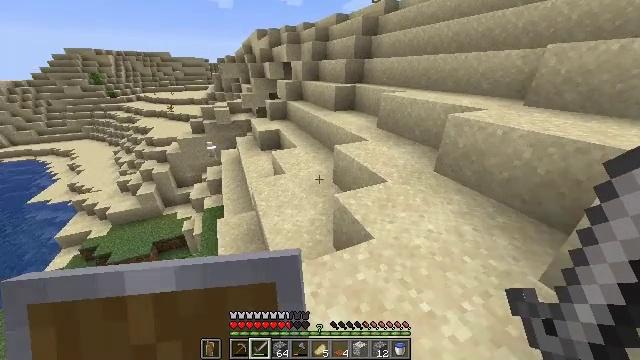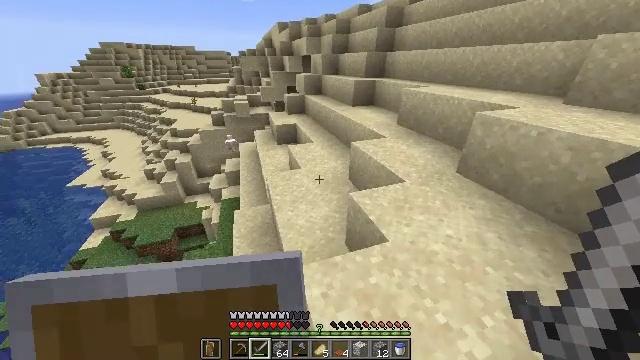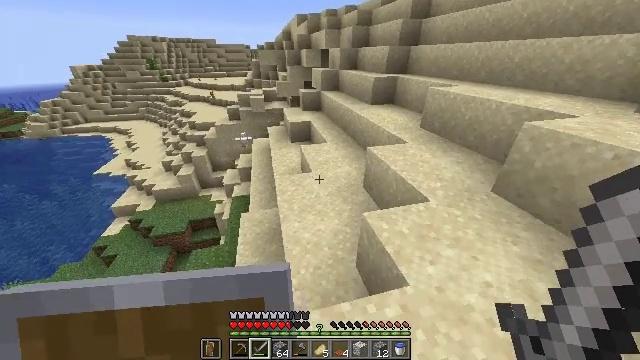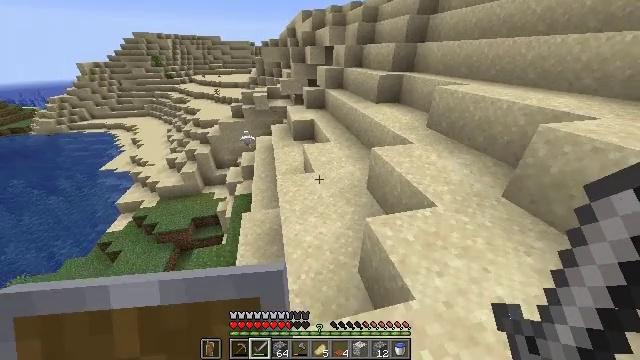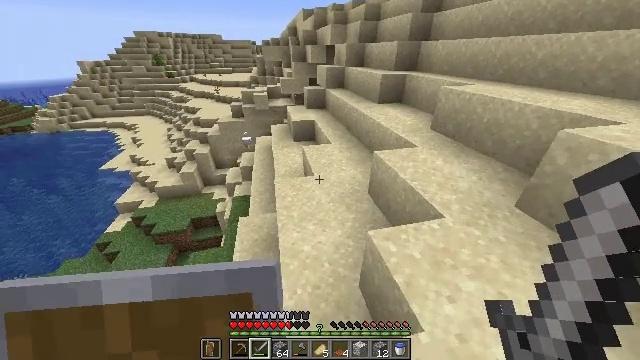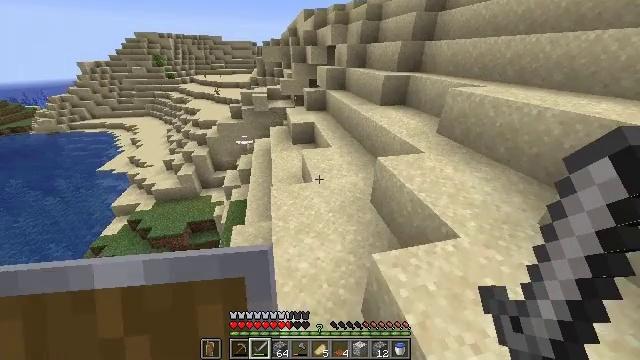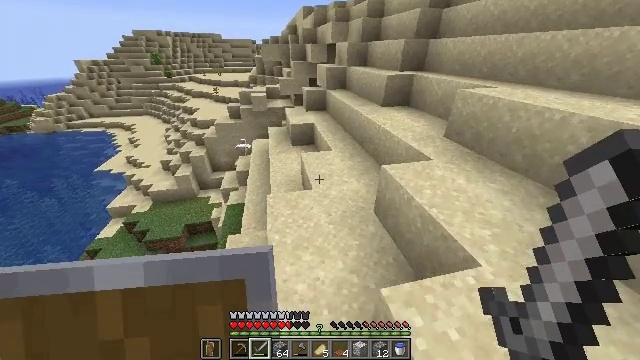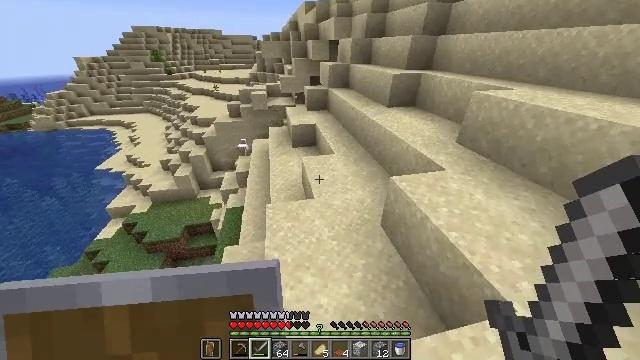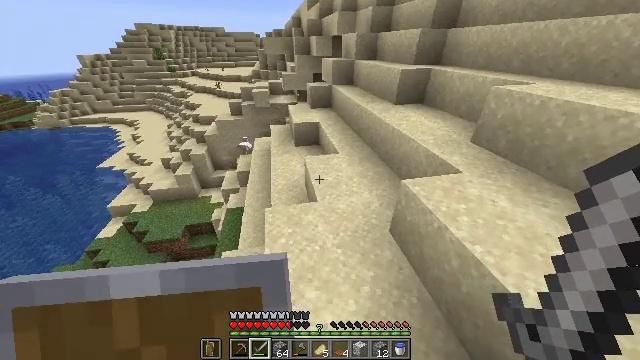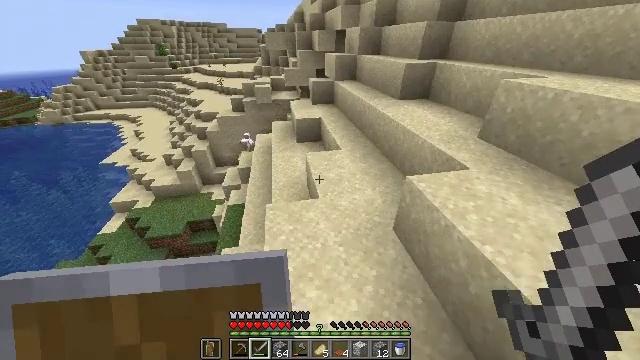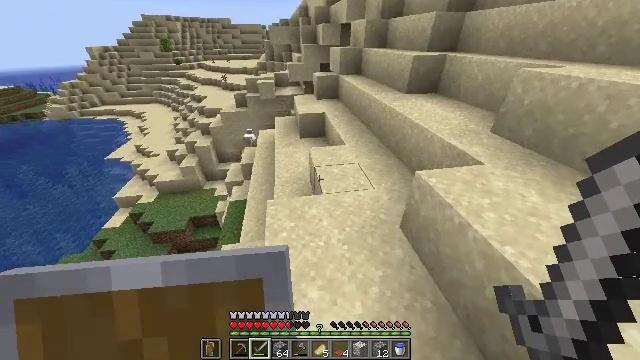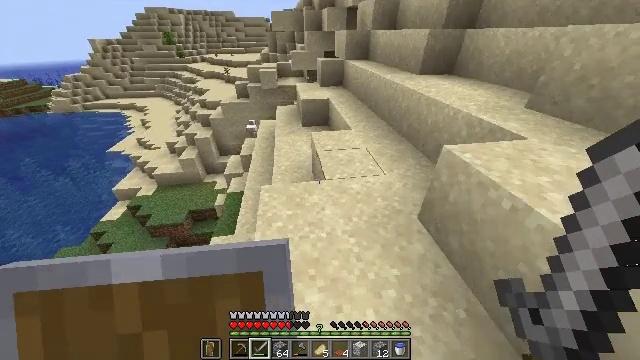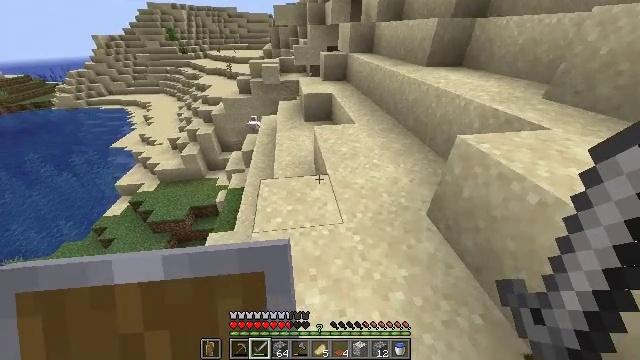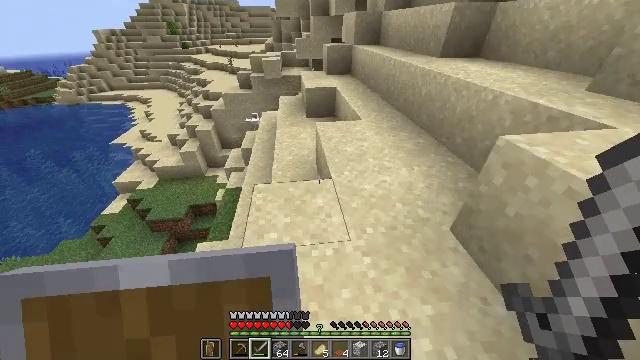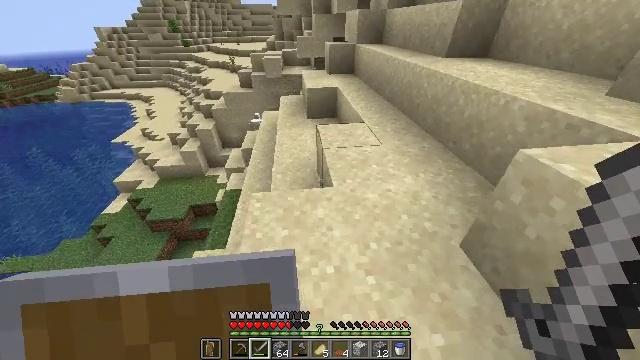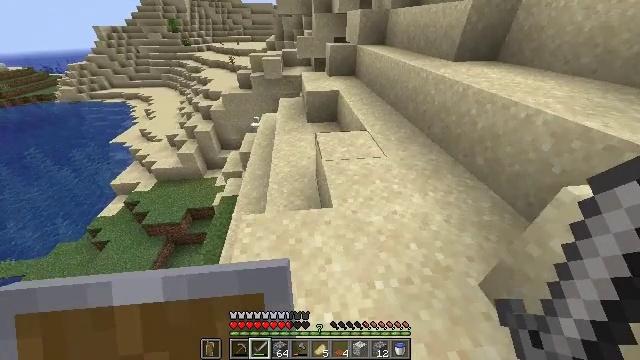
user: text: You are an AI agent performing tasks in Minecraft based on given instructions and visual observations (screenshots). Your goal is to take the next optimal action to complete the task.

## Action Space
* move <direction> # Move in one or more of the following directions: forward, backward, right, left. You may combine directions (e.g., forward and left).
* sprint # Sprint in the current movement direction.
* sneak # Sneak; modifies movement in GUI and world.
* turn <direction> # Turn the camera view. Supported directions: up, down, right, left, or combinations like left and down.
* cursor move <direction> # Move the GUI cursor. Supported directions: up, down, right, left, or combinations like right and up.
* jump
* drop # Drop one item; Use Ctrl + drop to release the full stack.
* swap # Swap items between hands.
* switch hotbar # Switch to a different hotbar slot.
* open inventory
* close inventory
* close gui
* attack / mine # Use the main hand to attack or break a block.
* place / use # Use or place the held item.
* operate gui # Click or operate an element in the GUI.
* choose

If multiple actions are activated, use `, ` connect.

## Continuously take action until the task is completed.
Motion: motion action
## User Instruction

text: Left click to mine the dead bush.
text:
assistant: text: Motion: move forward, turn left and down
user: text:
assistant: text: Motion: move forward, turn left and down
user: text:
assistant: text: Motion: move forward, turn left
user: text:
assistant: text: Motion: move forward
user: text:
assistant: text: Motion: move forward
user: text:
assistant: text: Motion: move forward
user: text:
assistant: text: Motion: move forward
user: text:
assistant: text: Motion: move forward
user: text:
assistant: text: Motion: move forward
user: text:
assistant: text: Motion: move forward, turn left
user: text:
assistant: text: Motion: move forward, turn left
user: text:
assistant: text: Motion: move forward
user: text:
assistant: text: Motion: move forward
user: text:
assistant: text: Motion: move forward
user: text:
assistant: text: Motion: move forward
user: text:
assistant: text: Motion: move forward
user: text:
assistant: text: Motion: move forward
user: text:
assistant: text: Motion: move forward
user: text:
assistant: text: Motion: move forward
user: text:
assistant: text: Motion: move forward
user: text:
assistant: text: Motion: move forward
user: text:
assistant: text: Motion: move forward
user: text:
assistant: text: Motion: move forward
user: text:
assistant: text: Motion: move forward
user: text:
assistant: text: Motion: move forward
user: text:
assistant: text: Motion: move forward
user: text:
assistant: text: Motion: move forward, turn right and up
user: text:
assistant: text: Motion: move forward and move right, turn right and up
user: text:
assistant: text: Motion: move forward and move right, turn right and up
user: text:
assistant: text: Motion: move forward and move right, turn right and up